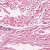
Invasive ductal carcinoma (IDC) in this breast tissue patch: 0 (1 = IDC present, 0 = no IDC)